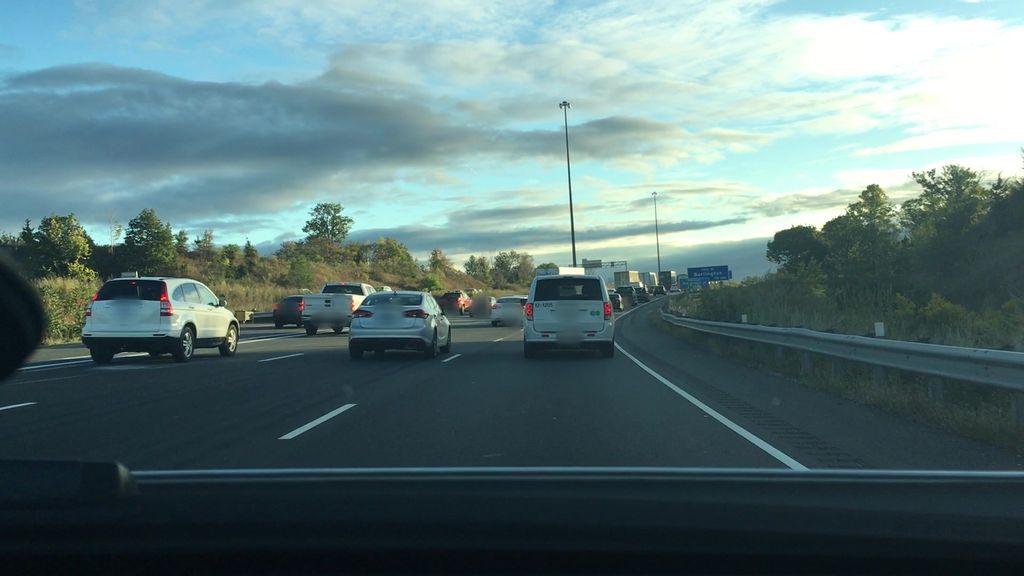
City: hamilton